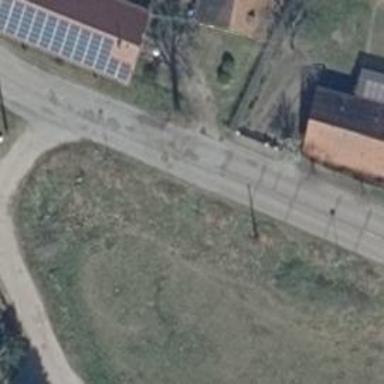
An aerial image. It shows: Secondary road with concrete surface.